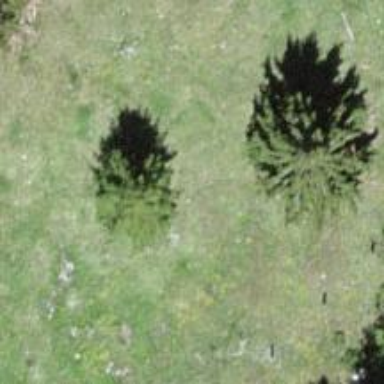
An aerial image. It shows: Needle-leaved tree in its natural environment.